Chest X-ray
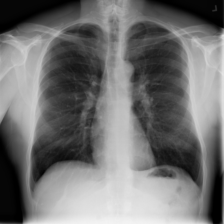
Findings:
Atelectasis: negative
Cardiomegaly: negative
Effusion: negative
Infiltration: negative
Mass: negative
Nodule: negative
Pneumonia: negative
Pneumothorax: negative
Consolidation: negative
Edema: negative
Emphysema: negative
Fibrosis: negative
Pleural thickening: negative
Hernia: negative